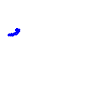
Particle: proton